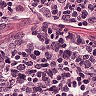
Metastatic tissue present: no